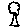
Label: tree